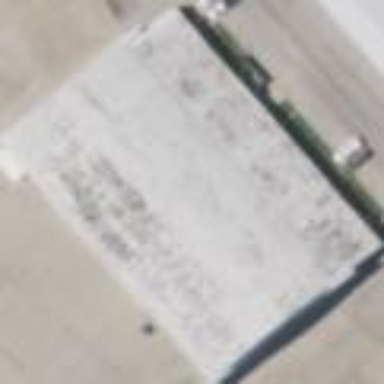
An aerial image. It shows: Hangar building located at airport.